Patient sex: M
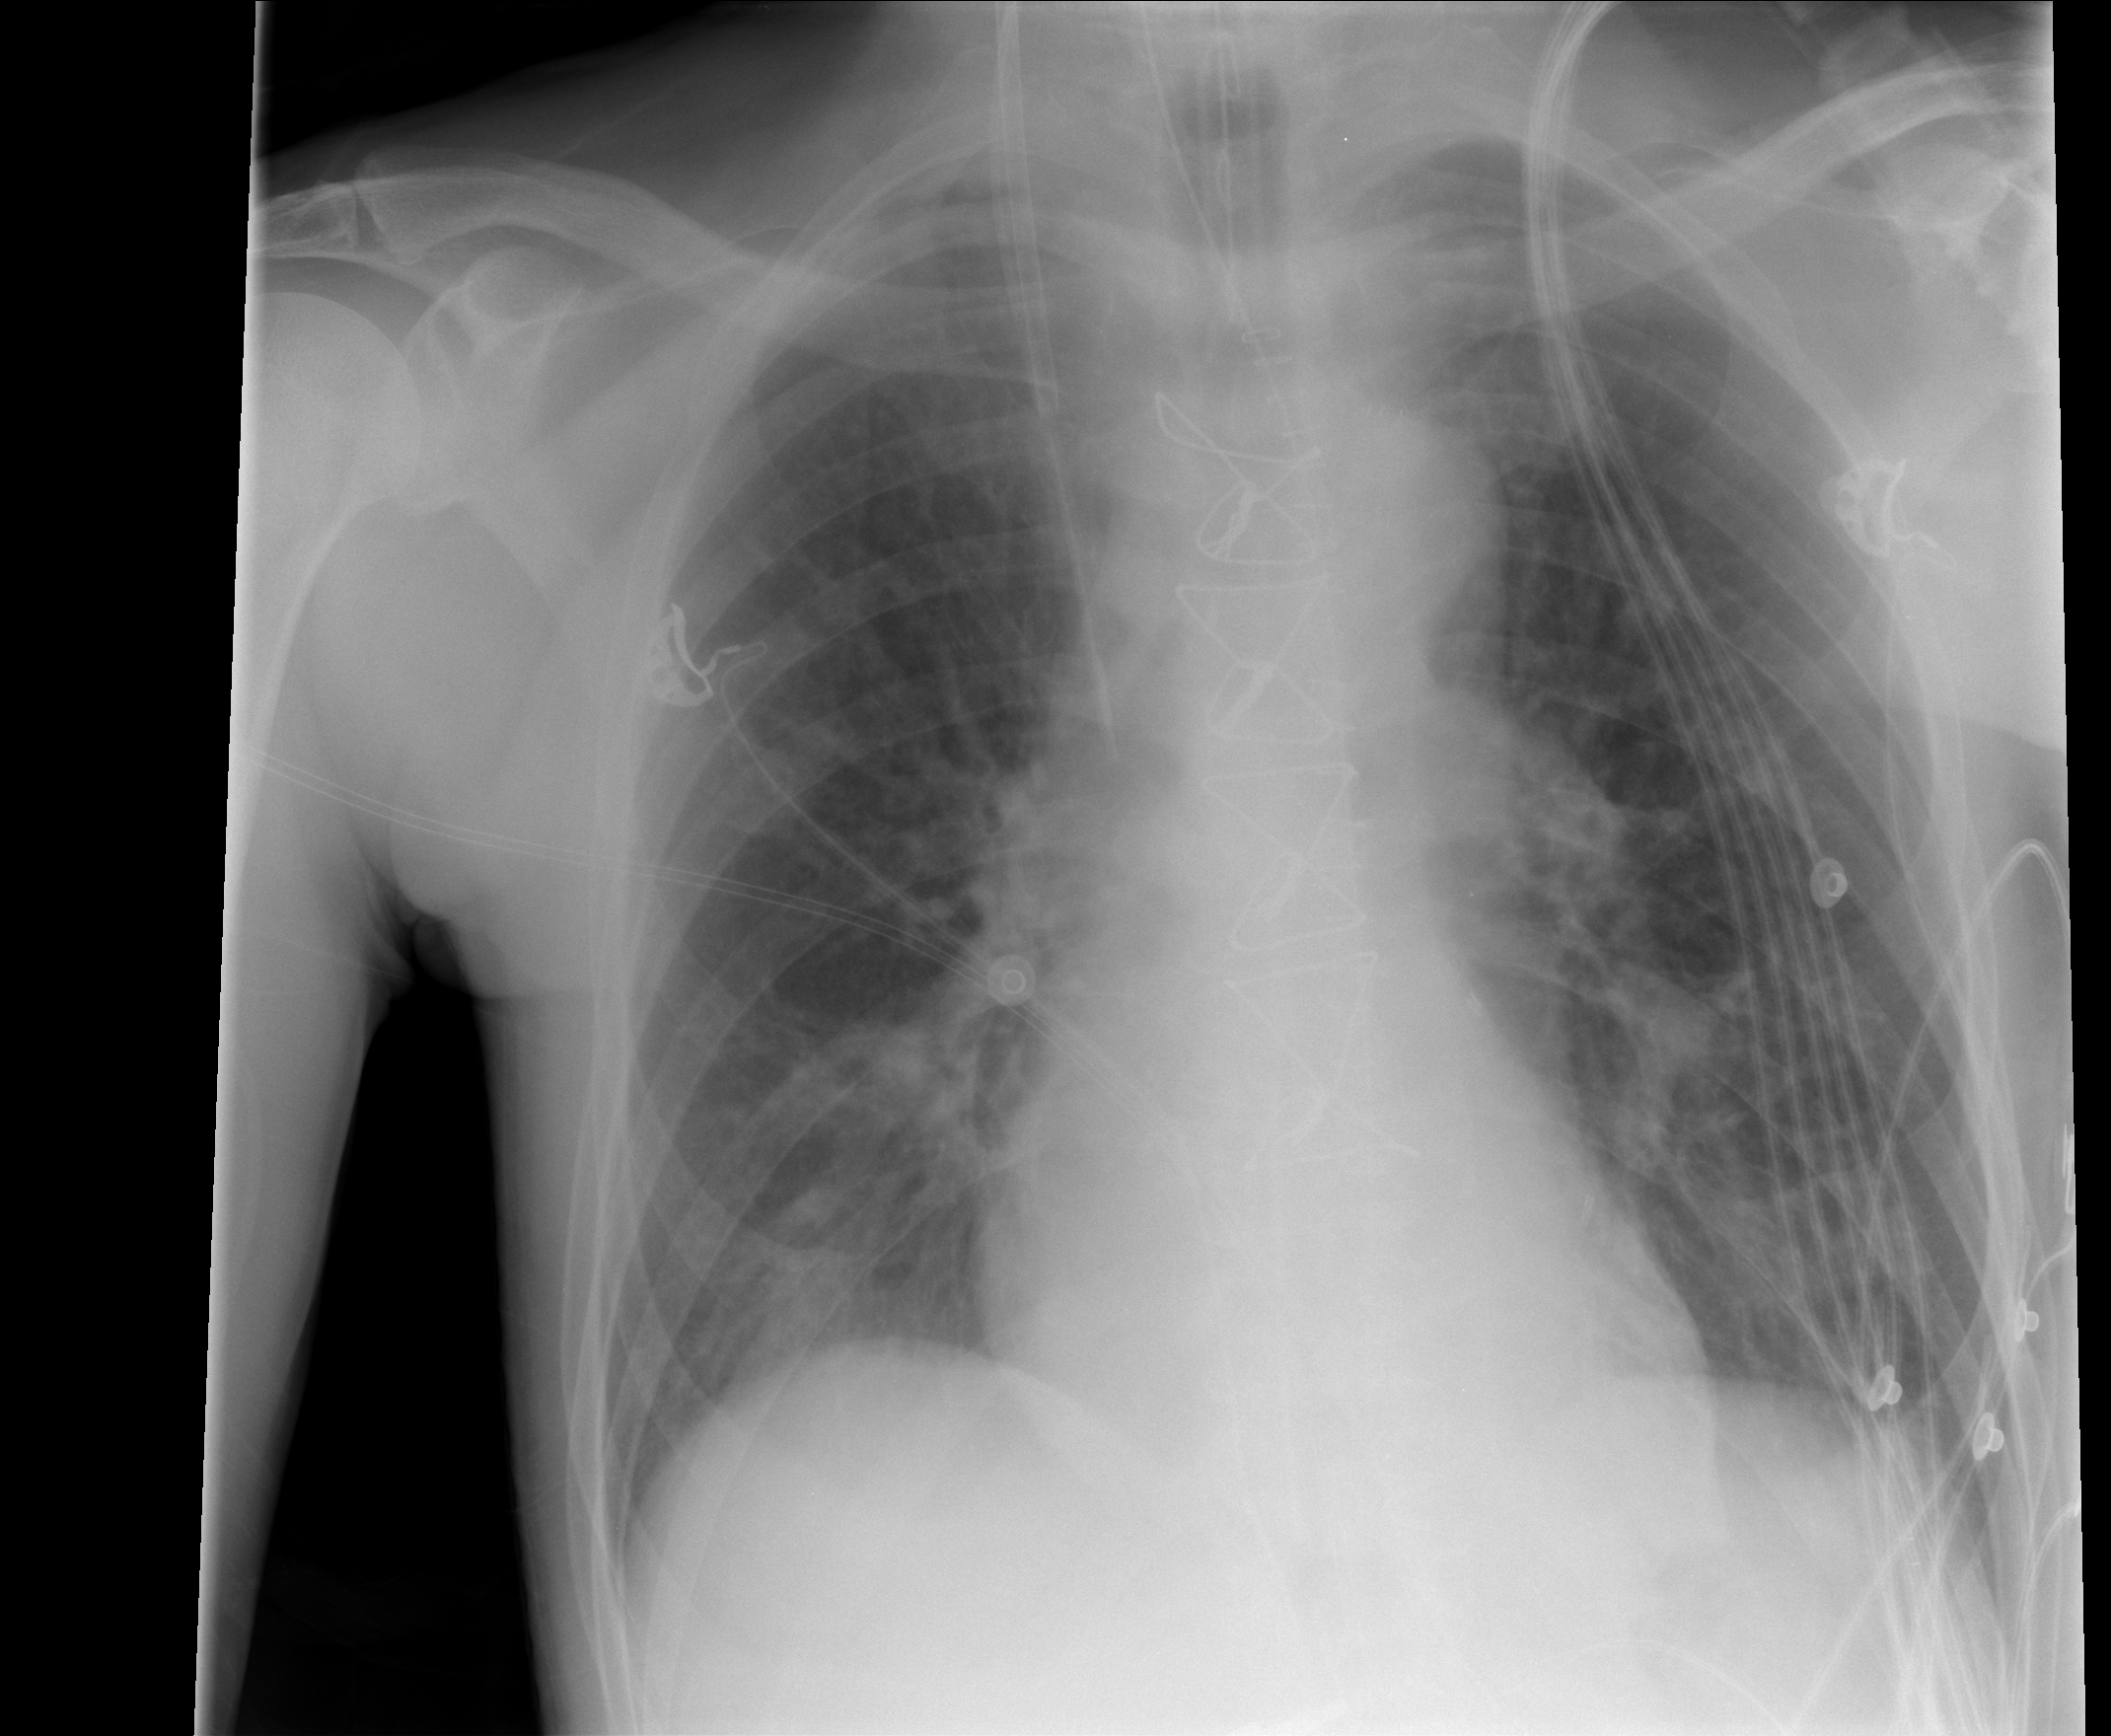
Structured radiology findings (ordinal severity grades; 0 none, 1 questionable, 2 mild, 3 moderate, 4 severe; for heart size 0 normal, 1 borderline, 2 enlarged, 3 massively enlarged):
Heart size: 0
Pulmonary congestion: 2
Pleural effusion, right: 0
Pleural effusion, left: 0
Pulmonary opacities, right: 1
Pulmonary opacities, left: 0
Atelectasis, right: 2
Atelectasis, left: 2